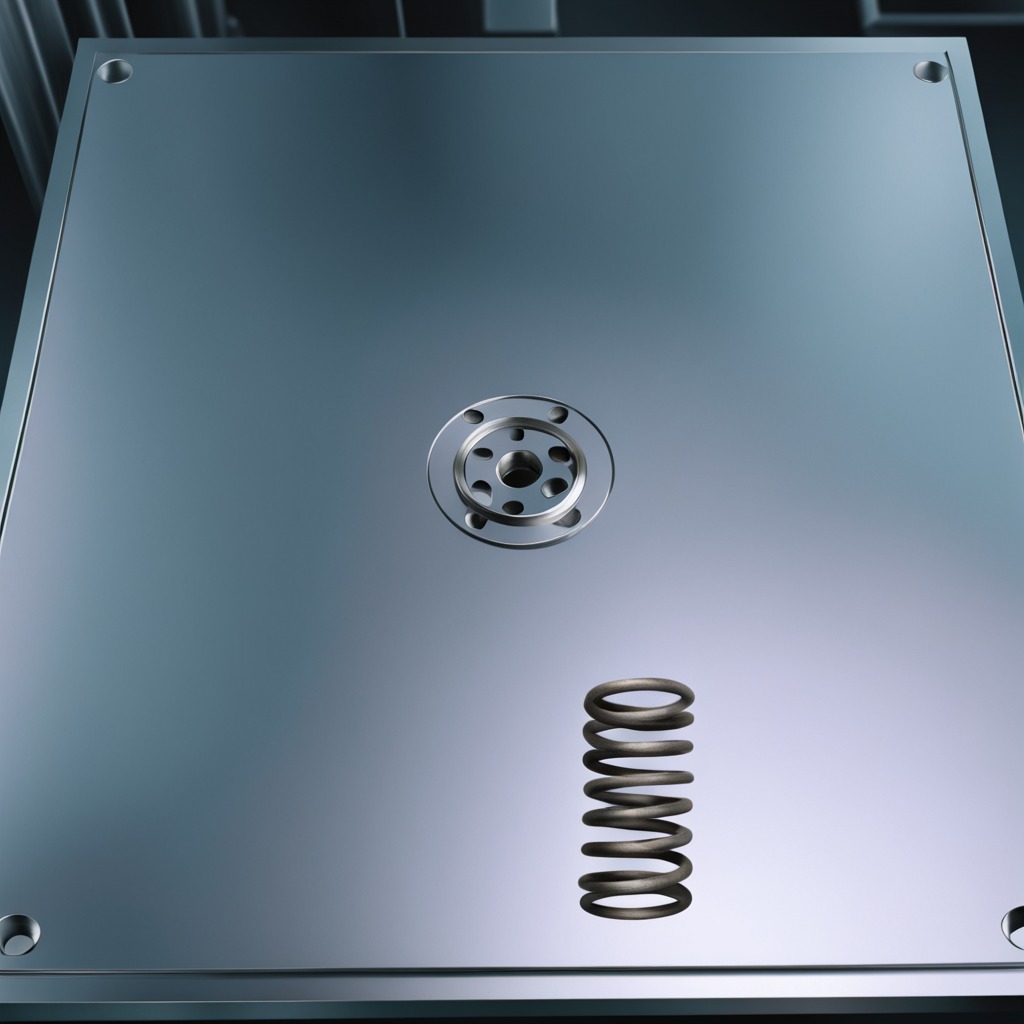
A coiled metal spring is lying on a metal table in a machine shop under fluorescent lights.